Question: My application requires a GUI, and I was thinking of using GTK+ because by far it is the best library for Graphical User Interface. When I looked at the <URL>, I found the following:

If Ruby is a good language and has a lot of programmers, why doesn't Ruby support GTK+ 2.14 and newer versions?
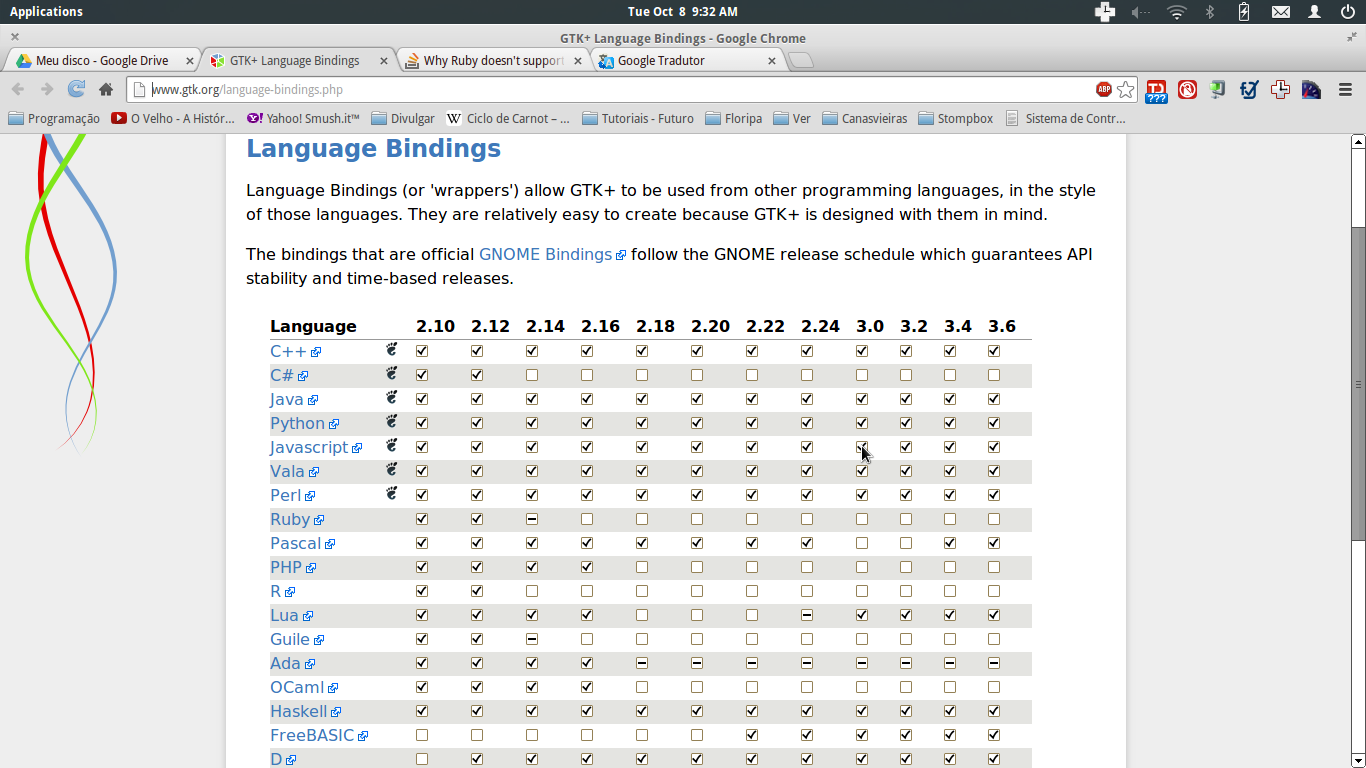
Answer: Because bindings to a more recent versions hasn't been yet written ? ;-)
Ruby-GNOME project is probably the most known implementation, see <URL>. They also provide bindings for Gtk3, version 3.4 .
The differences between 2.12 and 2.24 are relatively marginal, there is no point it should you keep back at writing Gtk2 UIs in Ruby. The project is very <URL>, latest commits was done a day ago.
Btw. linking on Linux/BSD systems is done to the major version so it'll run regardless minor subversion is currently installed. If there is some very specific feature added in latest versions you can write binding yourself, it's very easy. However as you are just at stage I'd bet you'll ever get in such situation in the near future.